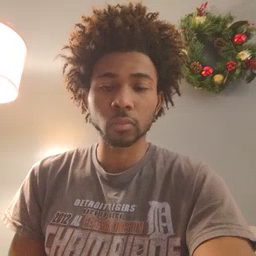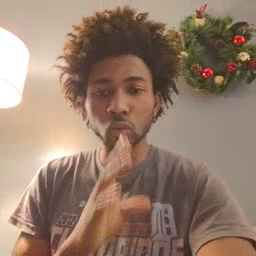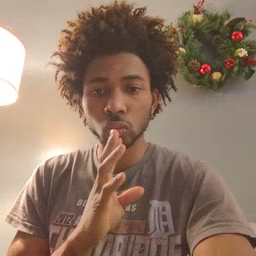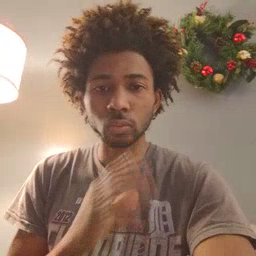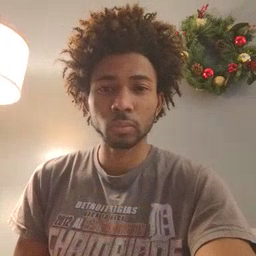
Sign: talk